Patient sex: M
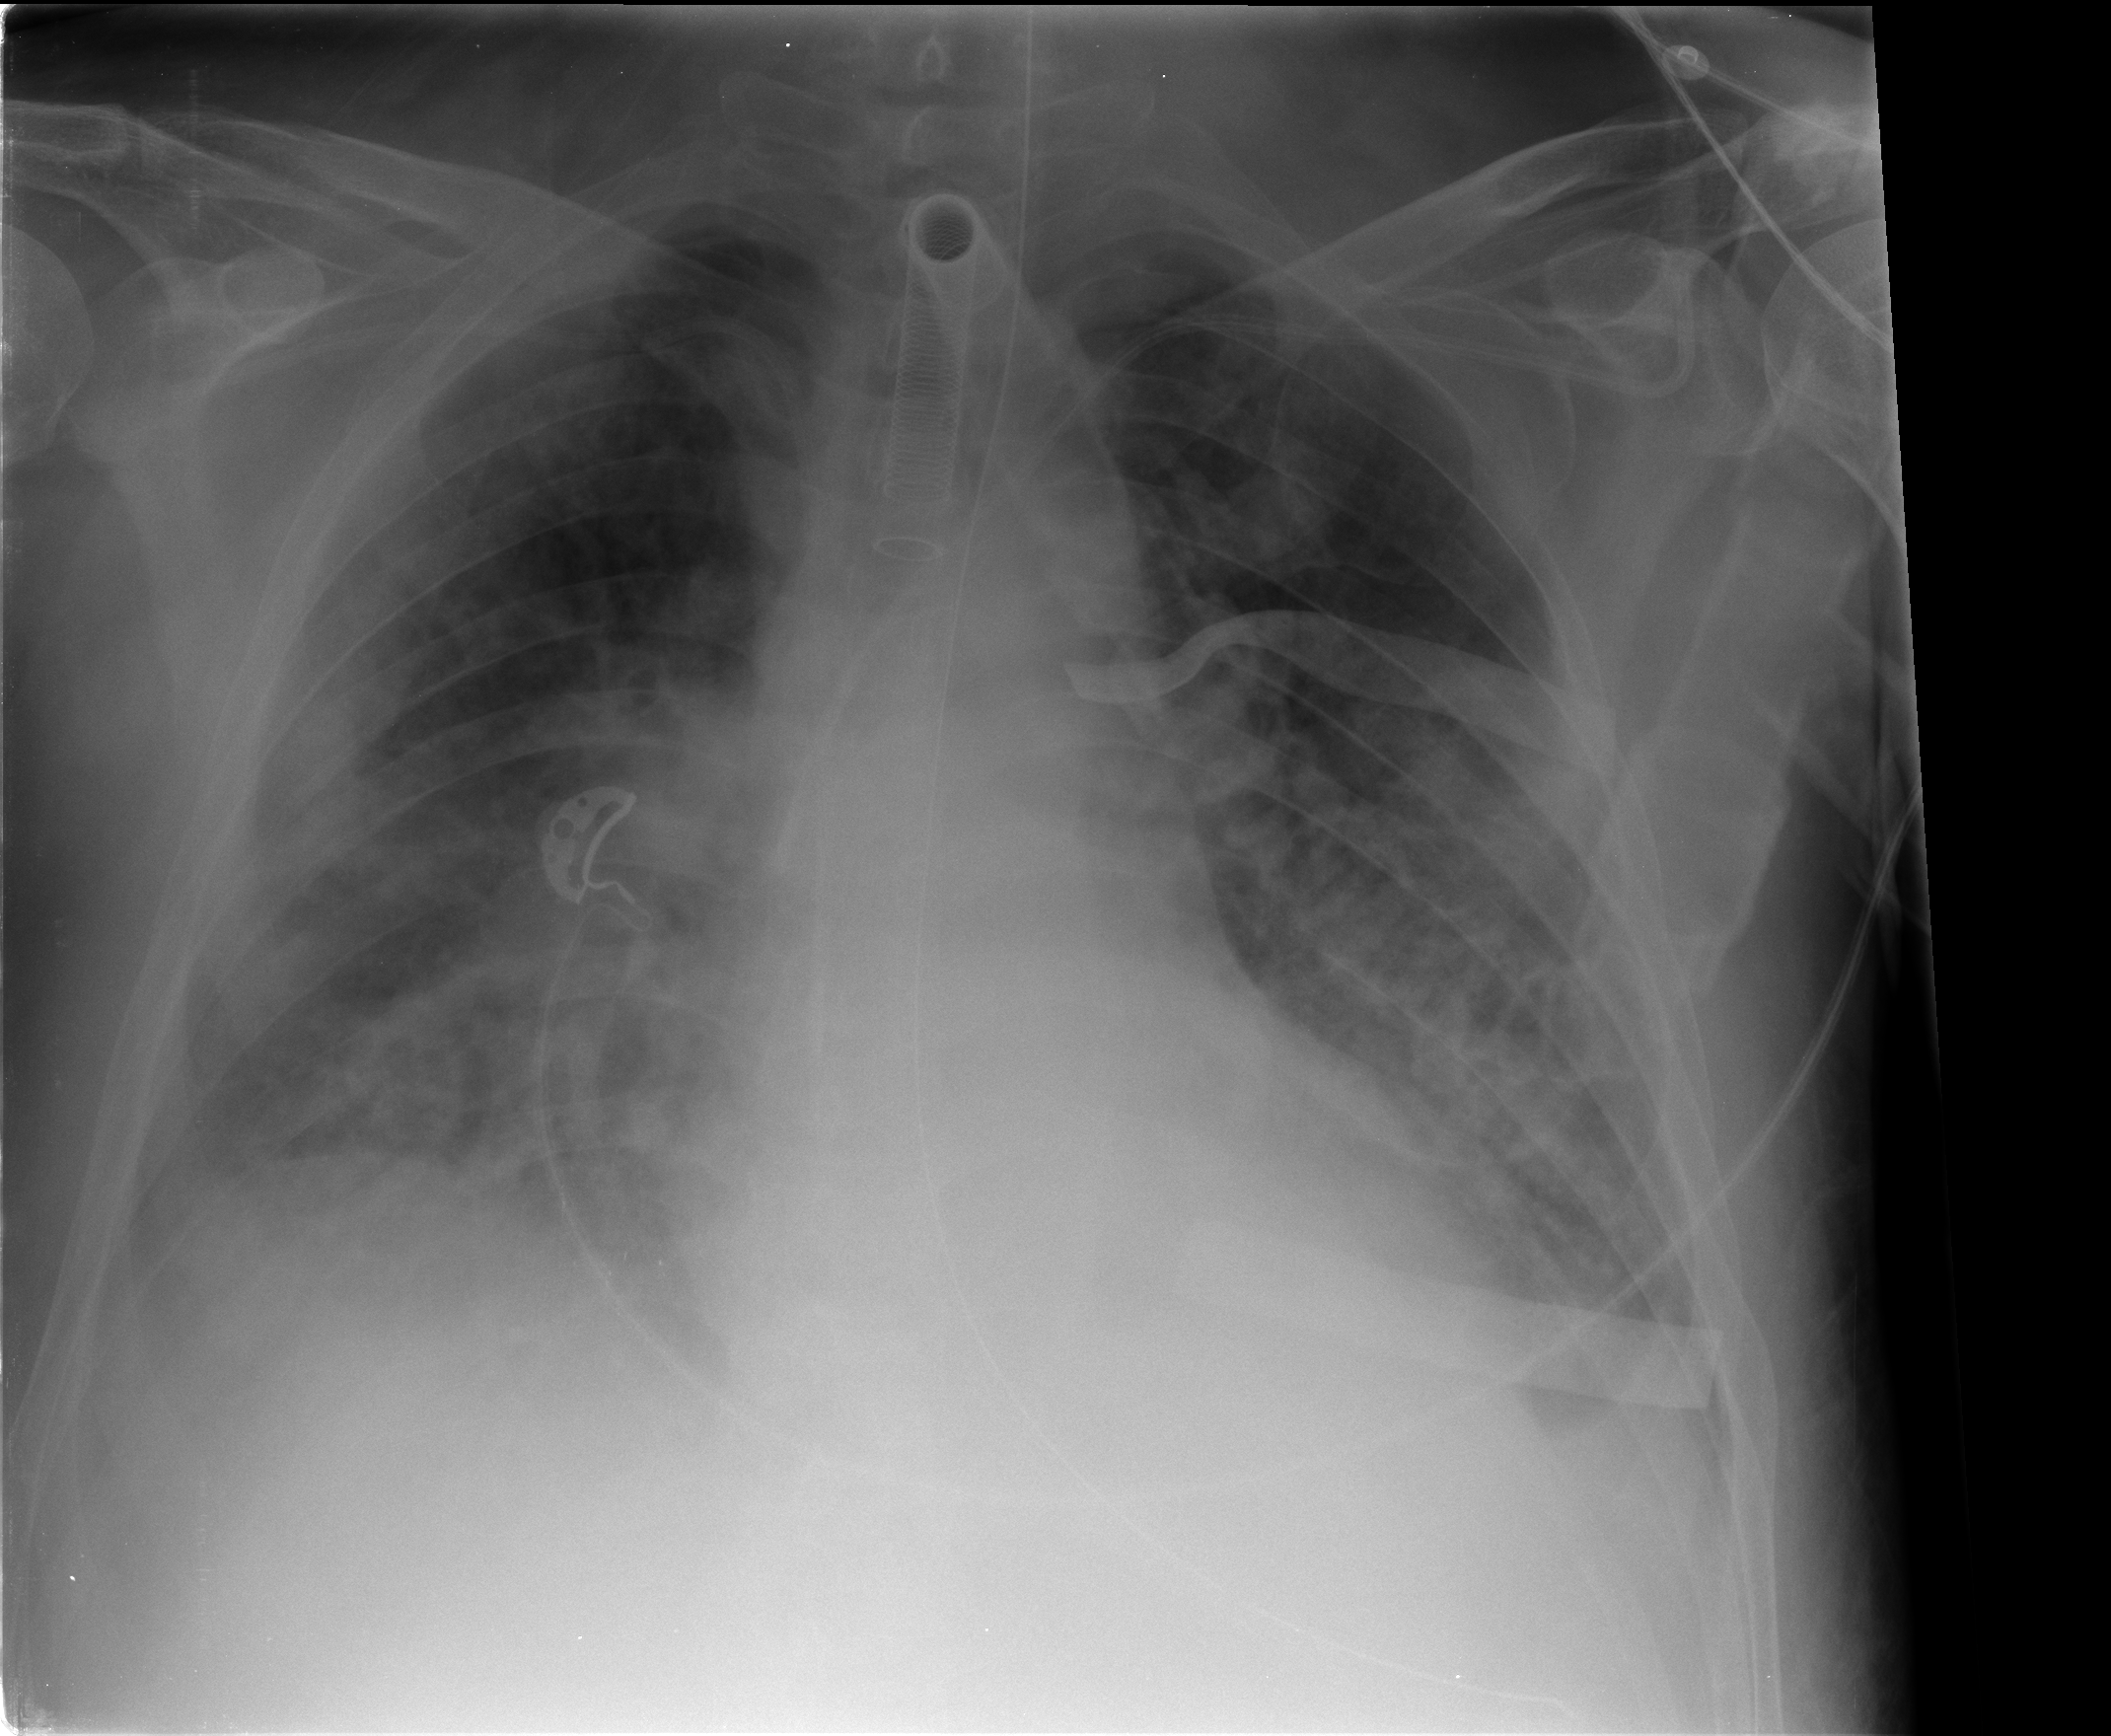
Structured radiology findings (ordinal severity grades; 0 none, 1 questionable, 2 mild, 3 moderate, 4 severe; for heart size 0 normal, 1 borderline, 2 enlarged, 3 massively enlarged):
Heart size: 1
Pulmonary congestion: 3
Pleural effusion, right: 2
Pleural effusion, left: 2
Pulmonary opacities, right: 3
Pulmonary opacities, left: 3
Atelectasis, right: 3
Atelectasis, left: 3